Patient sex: M
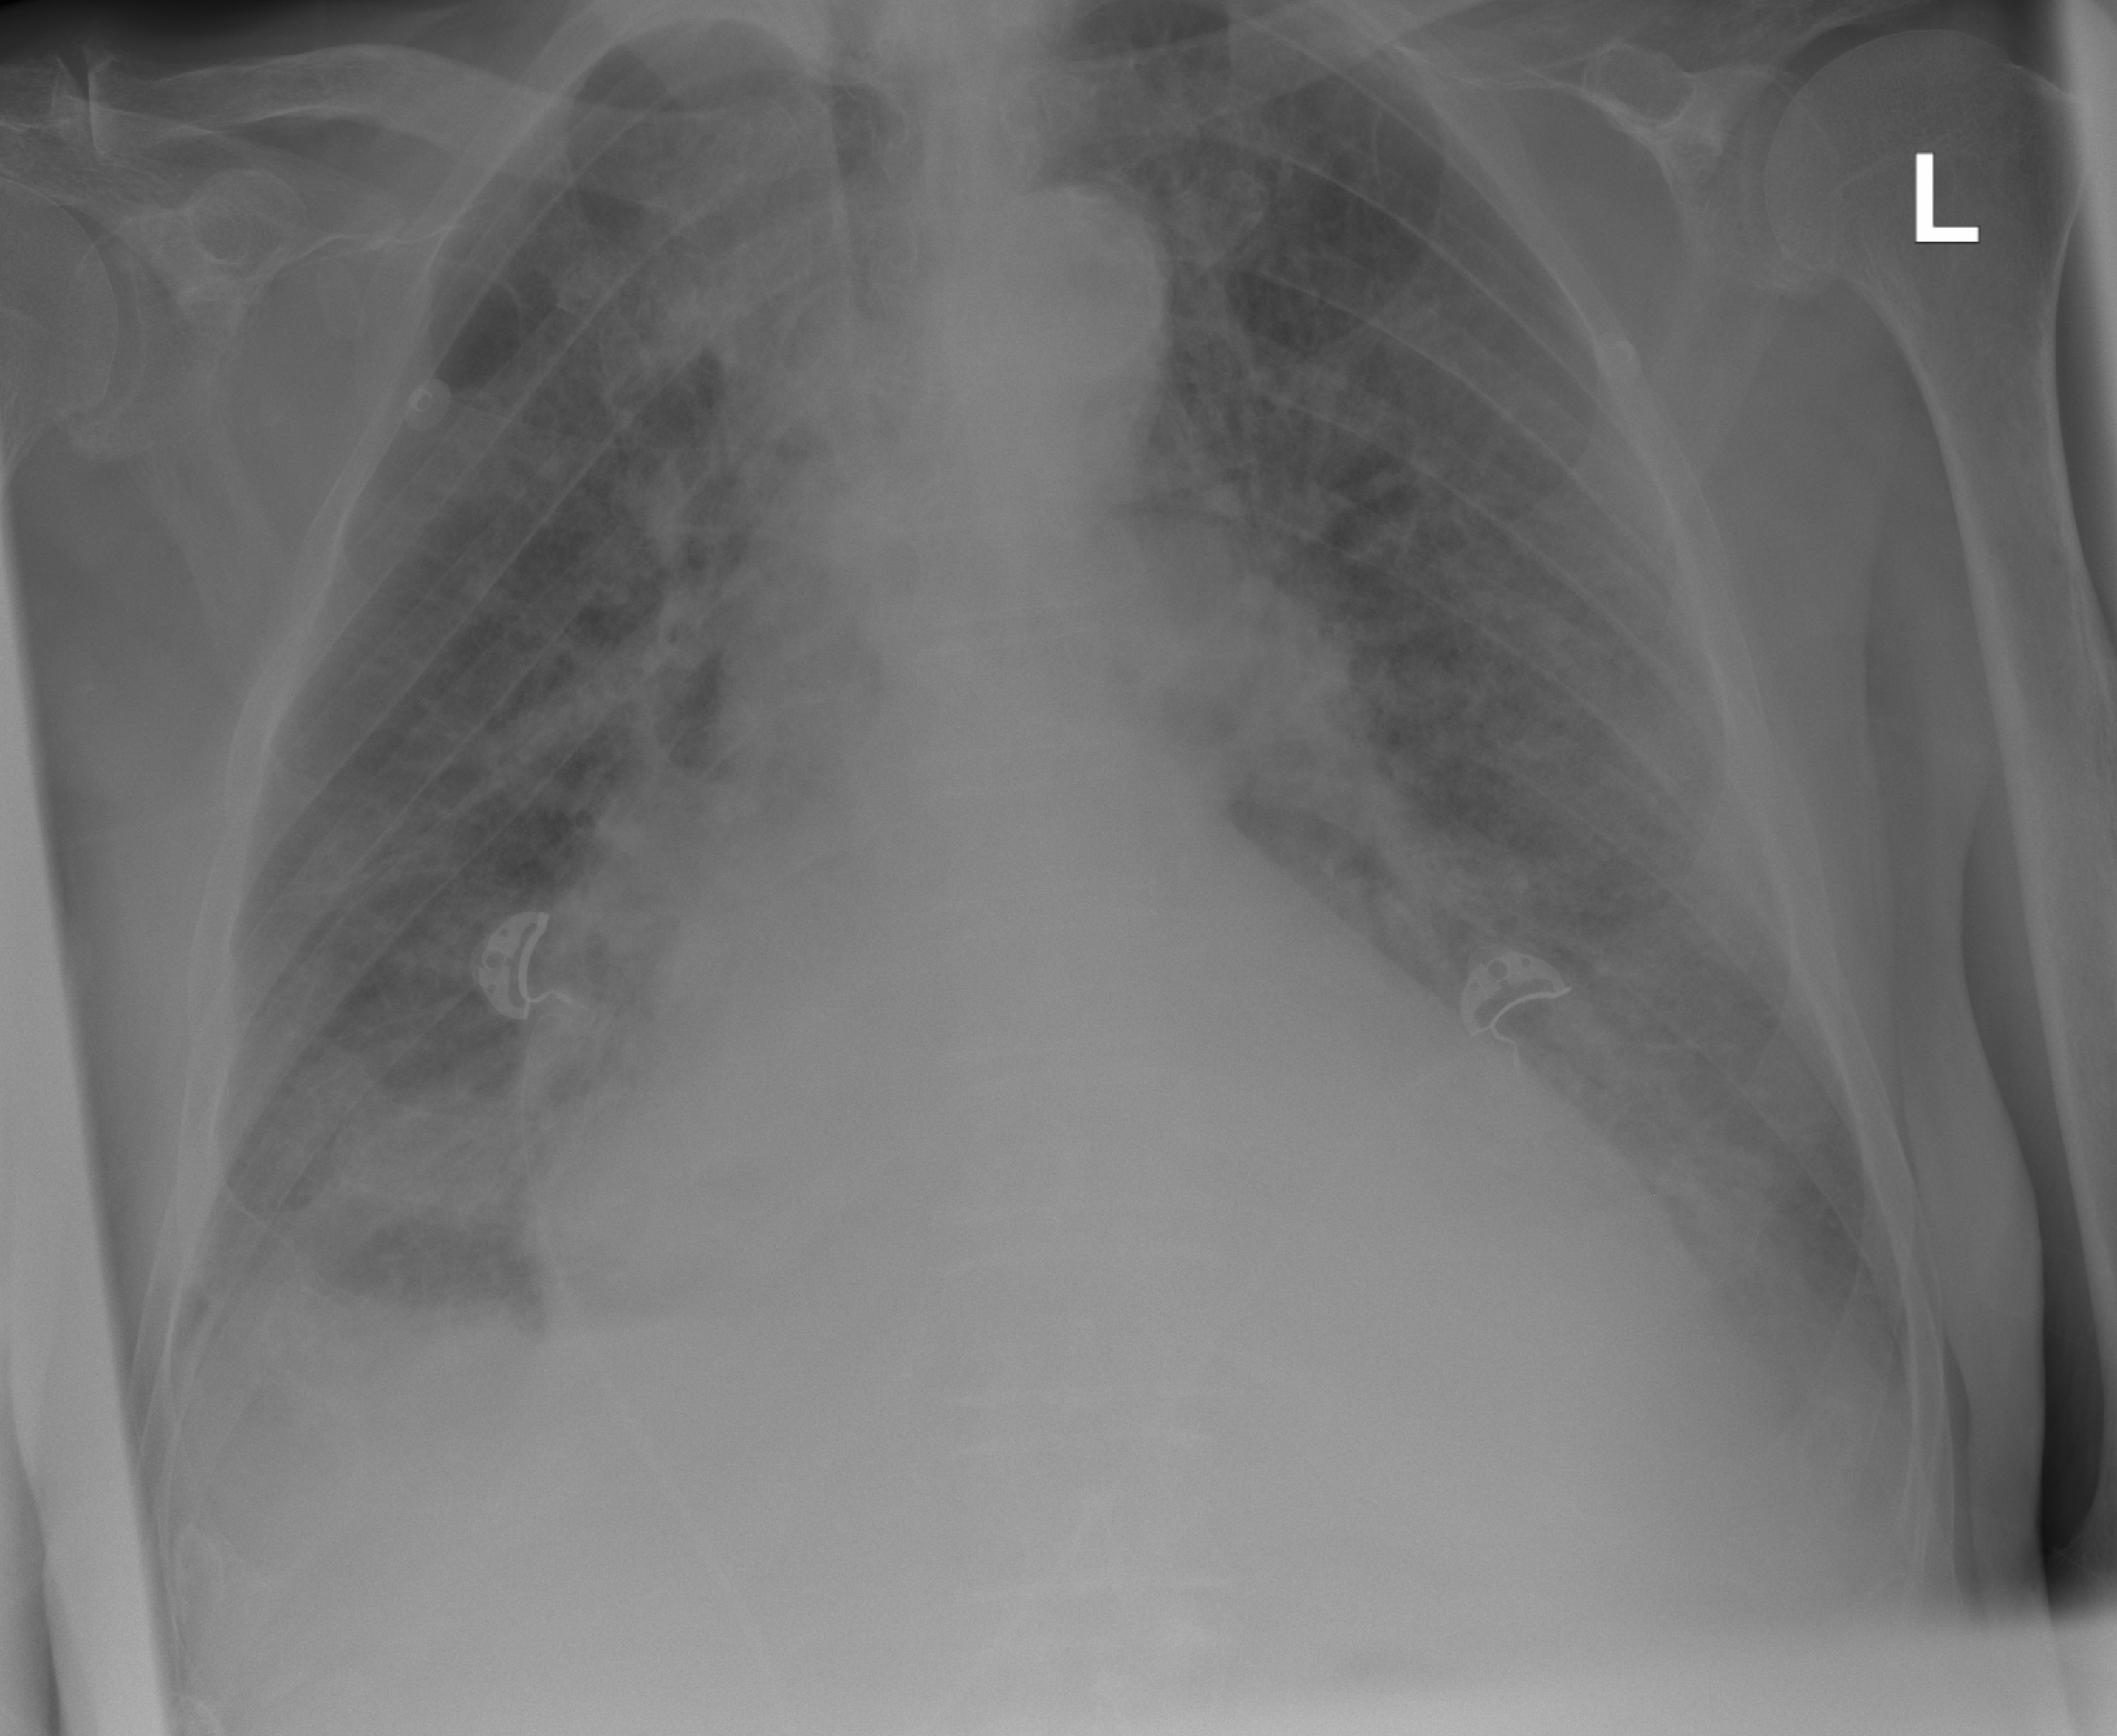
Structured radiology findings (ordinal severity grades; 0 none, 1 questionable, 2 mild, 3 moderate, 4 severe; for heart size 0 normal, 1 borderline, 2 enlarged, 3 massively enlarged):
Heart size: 2
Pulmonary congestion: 2
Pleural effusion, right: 3
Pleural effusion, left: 2
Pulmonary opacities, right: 2
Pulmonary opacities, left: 3
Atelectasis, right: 3
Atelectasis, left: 3